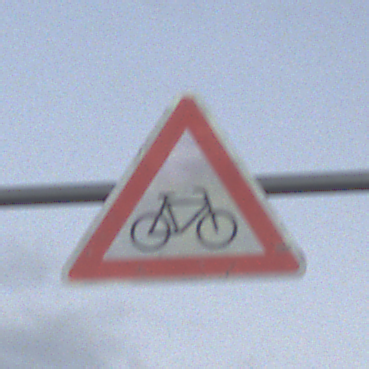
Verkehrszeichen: RadverkehrLinks
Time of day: SunriseSunset
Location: Outdoor (Nature)
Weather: PartlyCloudy
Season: NotSpecified
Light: Natural